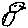
Label: bird